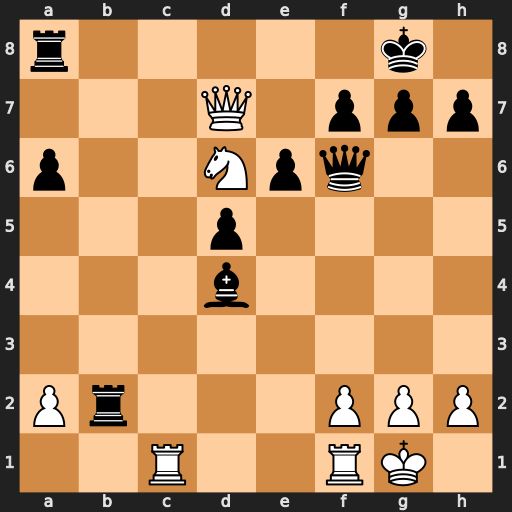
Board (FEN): r5k1/3Q1ppp/p2Npq2/3p4/3b4/8/Pr3PPP/2R2RK1
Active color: w
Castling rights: -
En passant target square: -
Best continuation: Rc8+ Rxc8 Qxc8+ Qd8 Qxd8#